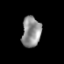
Tissue: prostate
Cell type: T cells
Senescence score: 0.3265
Nuclear area (px): 569
Mean DAPI intensity: 143.06